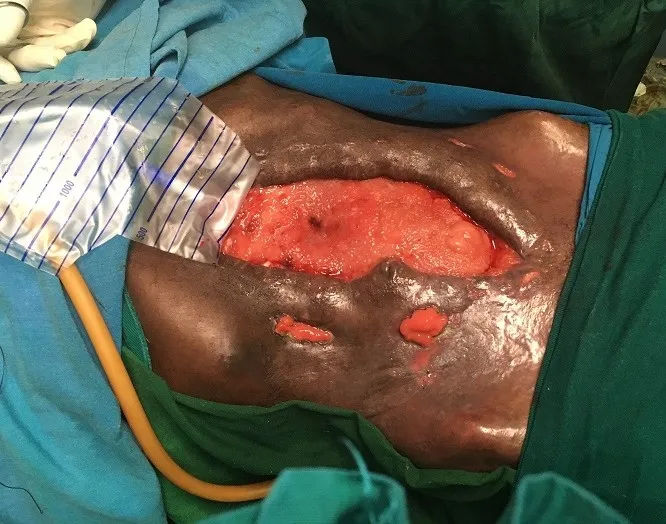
Abdominal wound with formation of granulation tissue.
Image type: medical_photograph (skin_photograph)